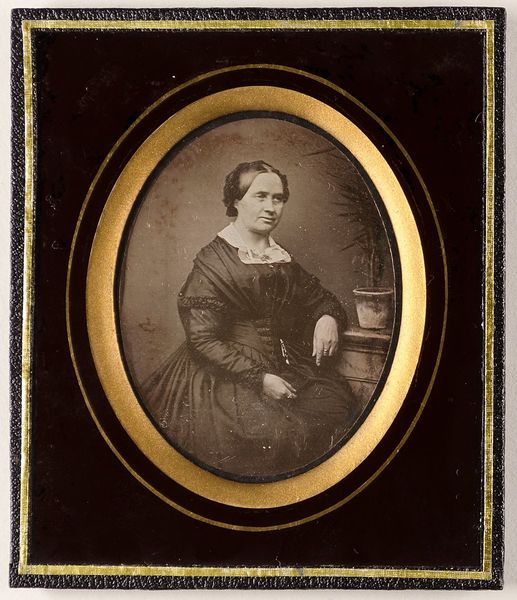
Titel: Unbekannte ältere Frau
Standort: Hamburg
Institution: Museum für Kunst und Gewerbe Hamburg
Schlagwörter: frau, portrait, figur, foto, fotografie, photographie, photo, lichtbild, daguerreotypie, bildwerke, angewandte und bildende kunst, hessische systematik, porträt, porträtfotografie, porträtphotographie, hüftbild